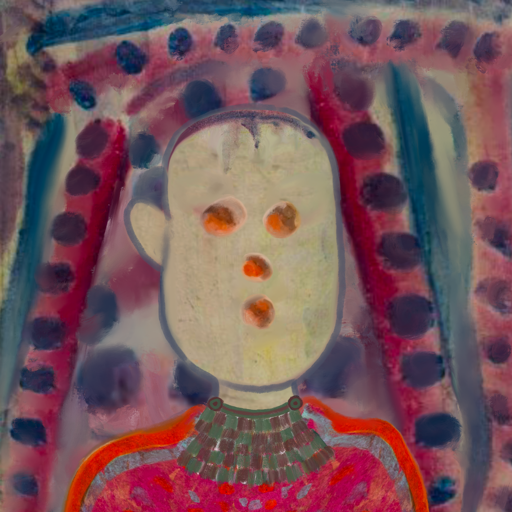
Background: HillGirl, Head And Neck Front: Hill_Girl, Face Front: Rupkatha, Bust: Sisters, Hair Front: Blank, Head Accessory: Blank, Second Necklace: After_Raid, Necklace: Blank, Baby: Blank